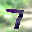
Label: 7